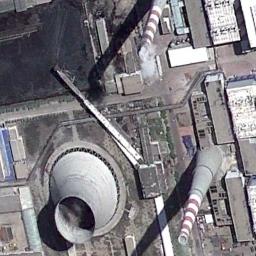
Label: thermal_power_station